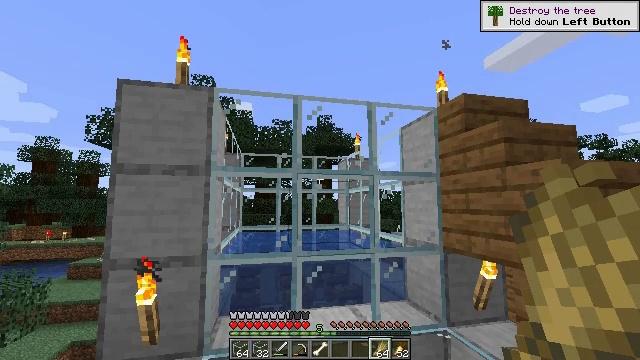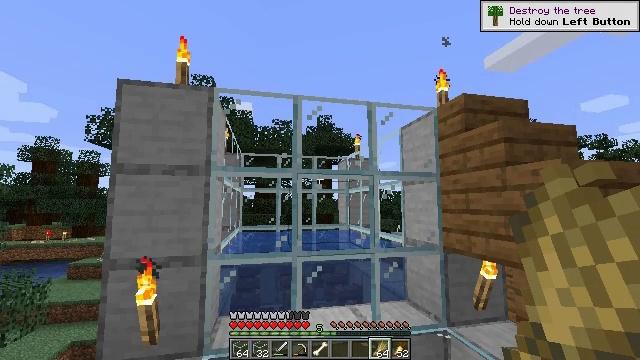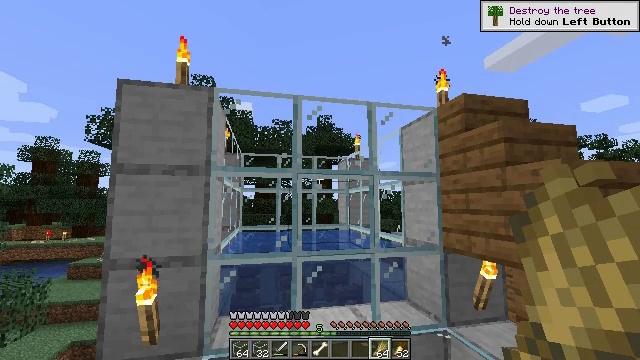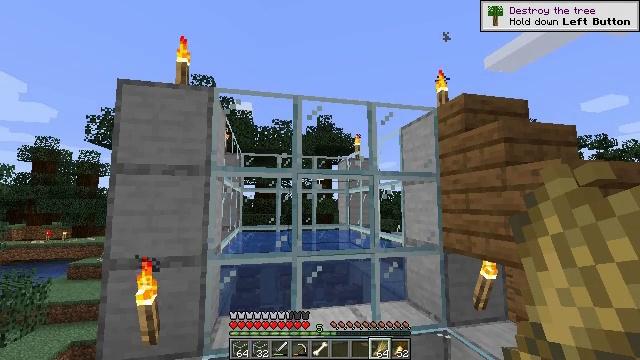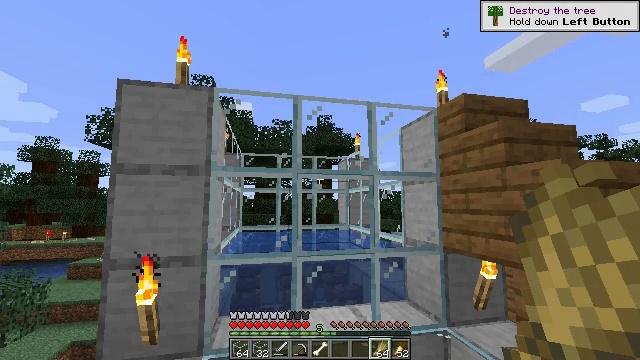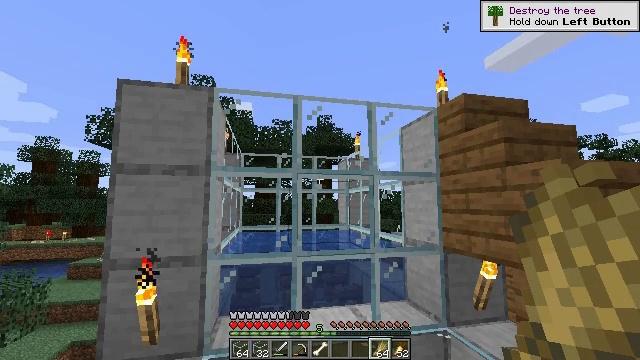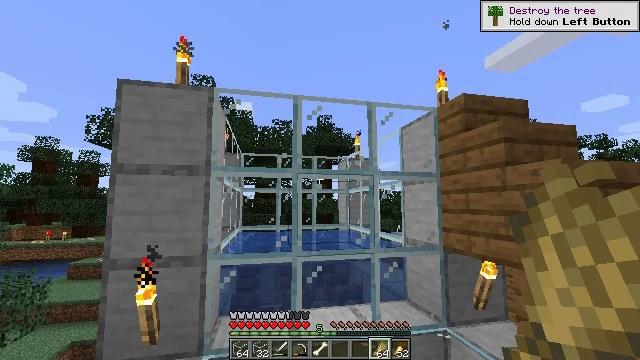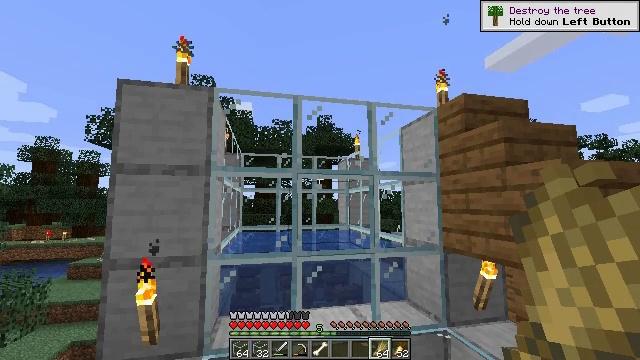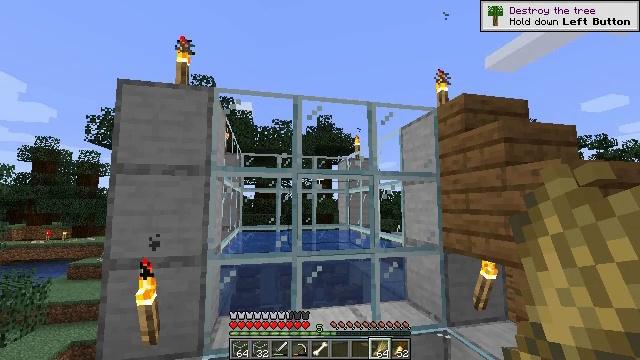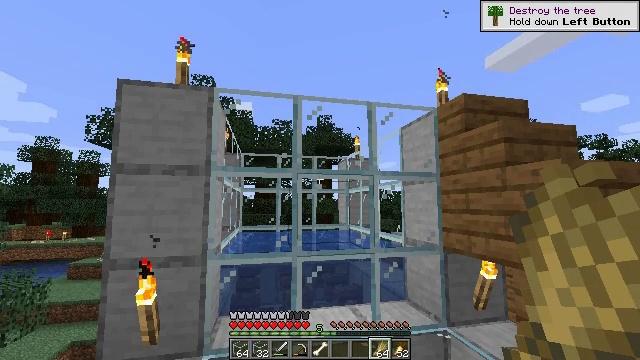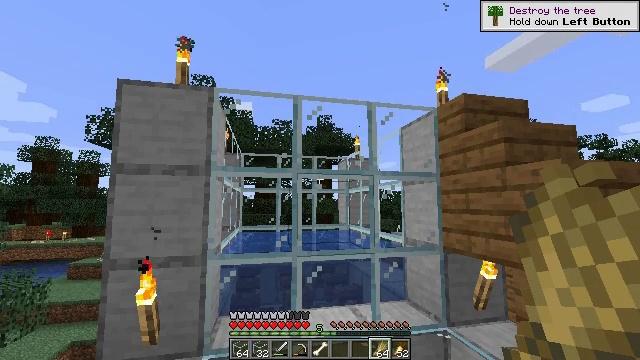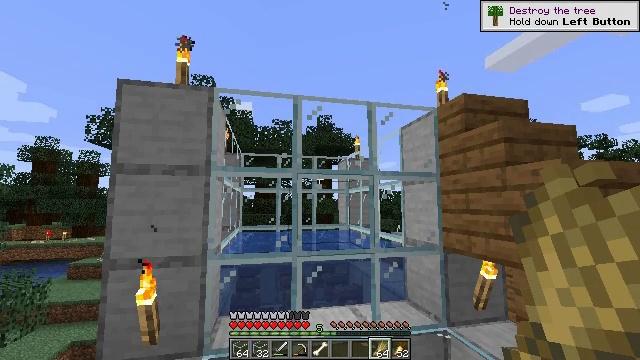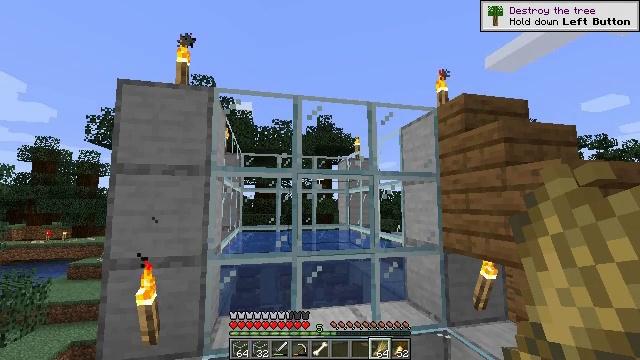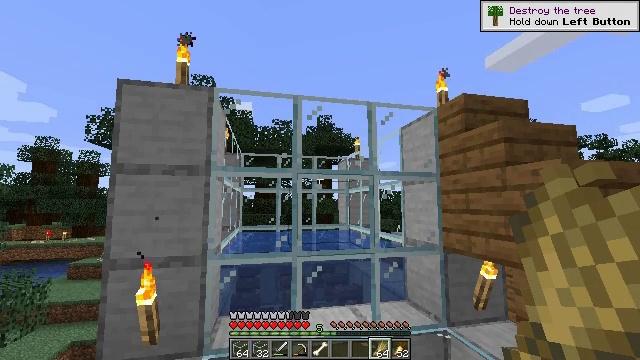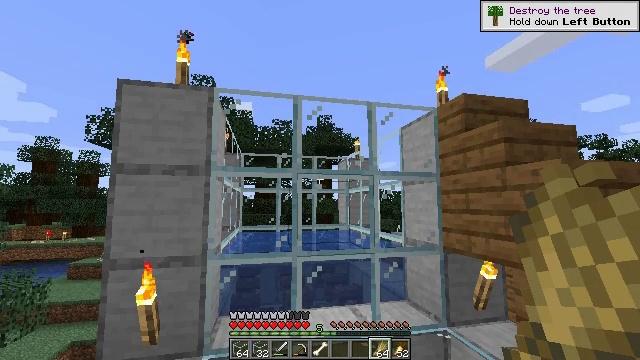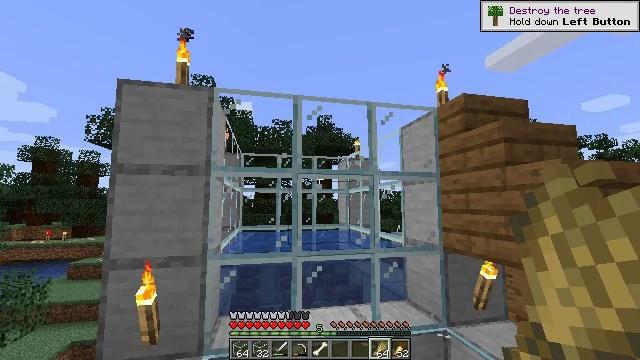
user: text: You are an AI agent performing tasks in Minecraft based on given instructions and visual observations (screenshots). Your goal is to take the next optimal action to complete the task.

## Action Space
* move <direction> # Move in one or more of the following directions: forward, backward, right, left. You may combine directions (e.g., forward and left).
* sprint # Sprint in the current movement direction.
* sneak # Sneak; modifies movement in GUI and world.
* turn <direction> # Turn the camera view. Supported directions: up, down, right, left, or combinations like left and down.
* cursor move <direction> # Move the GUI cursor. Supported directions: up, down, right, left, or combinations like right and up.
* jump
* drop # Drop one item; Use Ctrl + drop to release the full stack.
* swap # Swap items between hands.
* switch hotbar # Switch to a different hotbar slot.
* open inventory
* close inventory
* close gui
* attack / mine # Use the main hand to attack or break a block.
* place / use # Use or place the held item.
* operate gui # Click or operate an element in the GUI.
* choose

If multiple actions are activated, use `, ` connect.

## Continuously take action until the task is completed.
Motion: motion action
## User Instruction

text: Gather spruce fence pieces.
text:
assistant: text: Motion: no_op
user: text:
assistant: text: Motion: no_op
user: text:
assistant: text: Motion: no_op
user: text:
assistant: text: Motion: no_op
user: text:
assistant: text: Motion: no_op
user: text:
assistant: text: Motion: no_op
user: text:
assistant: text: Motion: no_op
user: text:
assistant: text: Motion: no_op
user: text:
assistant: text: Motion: no_op
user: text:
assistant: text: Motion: no_op
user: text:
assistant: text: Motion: no_op
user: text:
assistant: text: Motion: no_op
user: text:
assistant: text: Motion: no_op
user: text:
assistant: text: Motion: no_op
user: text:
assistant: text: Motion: no_op
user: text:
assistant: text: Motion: no_op
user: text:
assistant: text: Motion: no_op
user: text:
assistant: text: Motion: turn left
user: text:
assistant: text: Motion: no_op
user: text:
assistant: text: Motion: no_op
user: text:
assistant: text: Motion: turn left and down
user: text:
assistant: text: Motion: turn left
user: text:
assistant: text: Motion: no_op
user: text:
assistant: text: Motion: no_op
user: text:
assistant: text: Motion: no_op
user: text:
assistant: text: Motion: no_op
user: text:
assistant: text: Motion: no_op
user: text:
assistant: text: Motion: no_op
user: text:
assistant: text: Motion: no_op
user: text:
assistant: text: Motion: no_op